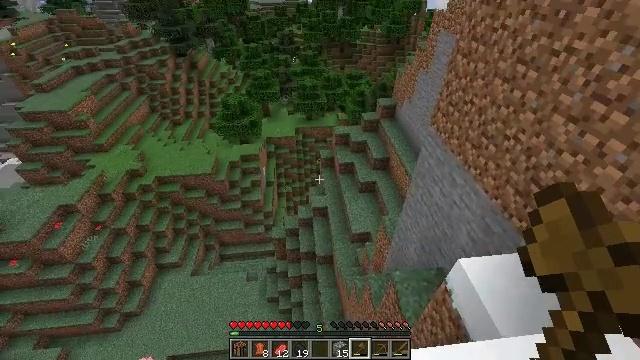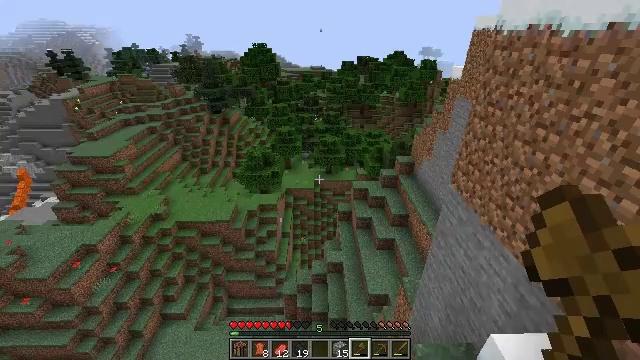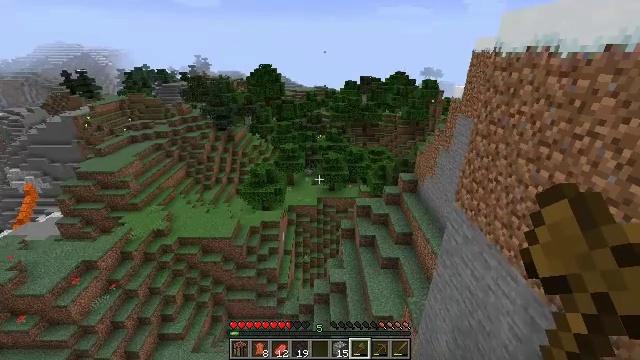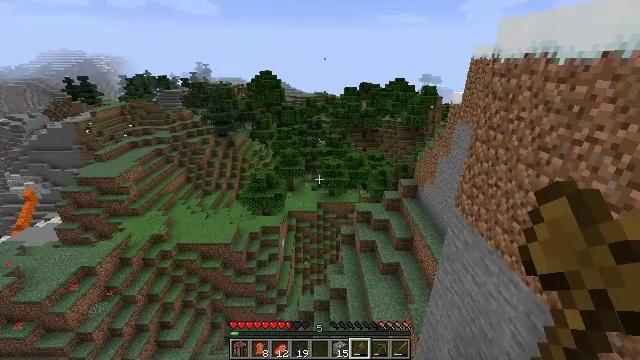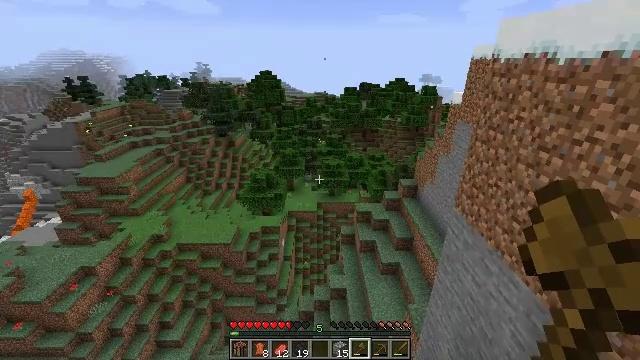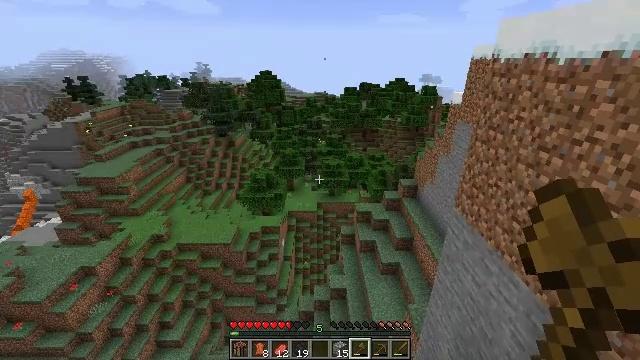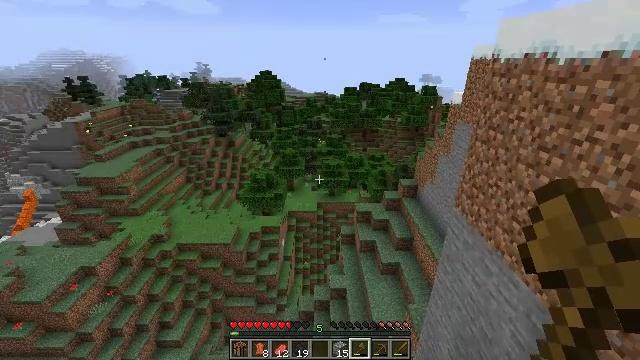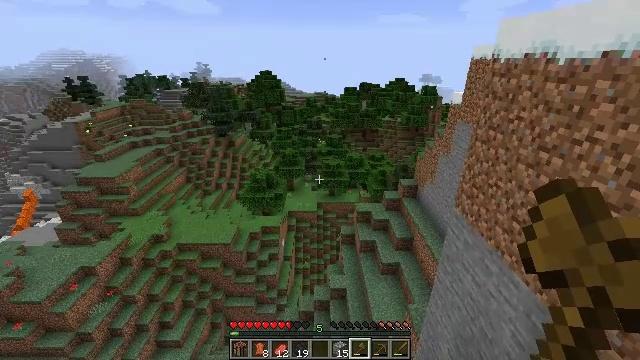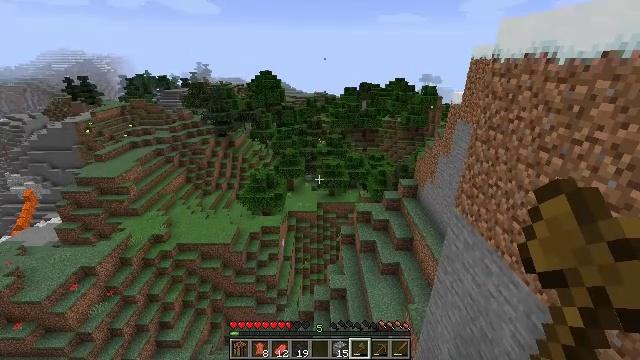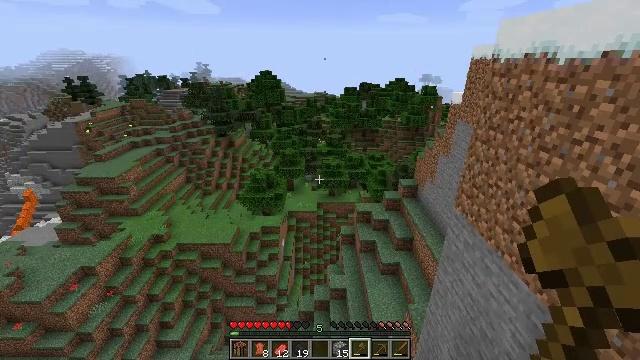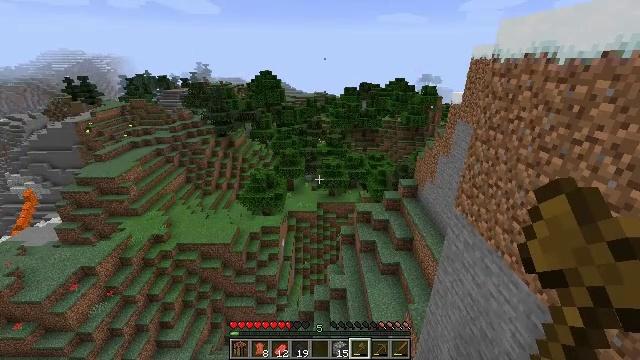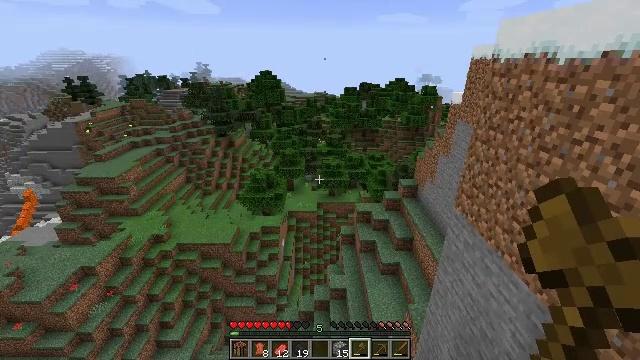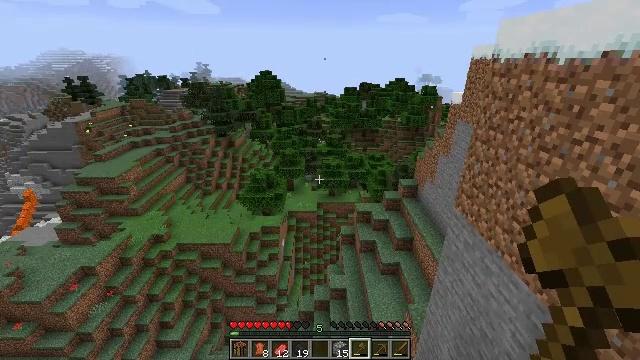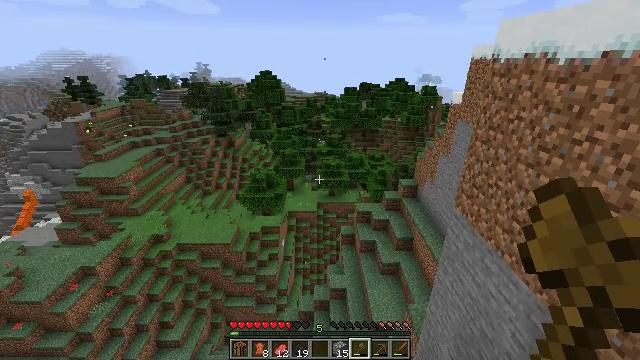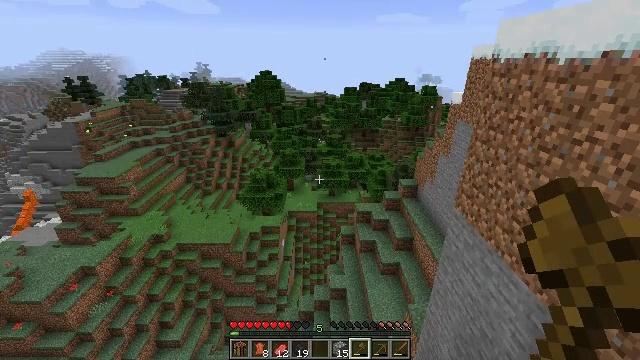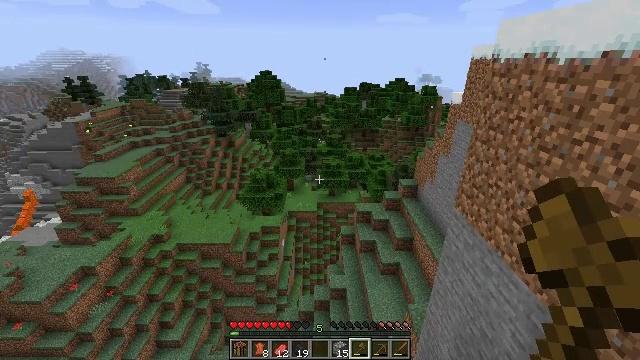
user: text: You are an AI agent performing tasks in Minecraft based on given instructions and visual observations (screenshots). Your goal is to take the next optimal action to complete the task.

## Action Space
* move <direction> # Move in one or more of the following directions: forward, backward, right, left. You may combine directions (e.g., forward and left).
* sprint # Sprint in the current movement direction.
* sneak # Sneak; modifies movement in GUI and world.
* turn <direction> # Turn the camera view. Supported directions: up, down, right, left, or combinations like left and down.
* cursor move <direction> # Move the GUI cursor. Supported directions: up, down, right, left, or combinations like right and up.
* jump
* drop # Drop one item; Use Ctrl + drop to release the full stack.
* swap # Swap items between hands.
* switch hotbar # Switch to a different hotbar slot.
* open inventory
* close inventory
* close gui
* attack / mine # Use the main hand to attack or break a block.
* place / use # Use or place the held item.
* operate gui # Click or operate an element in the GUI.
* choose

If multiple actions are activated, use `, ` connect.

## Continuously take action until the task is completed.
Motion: motion action
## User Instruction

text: Mine the dark oak log from a tree.
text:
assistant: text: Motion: turn left and up
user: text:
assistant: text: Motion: turn up
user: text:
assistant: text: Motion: turn up
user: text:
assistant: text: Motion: no_op
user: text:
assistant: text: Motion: no_op
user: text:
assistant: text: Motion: no_op
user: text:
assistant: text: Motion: no_op
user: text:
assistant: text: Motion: no_op
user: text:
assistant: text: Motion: no_op
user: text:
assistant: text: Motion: no_op
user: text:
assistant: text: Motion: no_op
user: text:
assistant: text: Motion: no_op
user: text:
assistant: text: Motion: no_op
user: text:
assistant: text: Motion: no_op
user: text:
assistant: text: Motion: no_op
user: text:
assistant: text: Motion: no_op
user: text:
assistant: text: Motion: no_op
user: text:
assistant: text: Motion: no_op
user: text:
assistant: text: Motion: no_op
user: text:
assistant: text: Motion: no_op
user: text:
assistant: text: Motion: no_op
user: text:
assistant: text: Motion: no_op
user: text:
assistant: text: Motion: no_op
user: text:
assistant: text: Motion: no_op
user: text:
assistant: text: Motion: no_op
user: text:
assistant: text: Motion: no_op
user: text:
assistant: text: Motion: no_op
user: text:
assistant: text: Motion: no_op
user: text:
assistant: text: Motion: no_op
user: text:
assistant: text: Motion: no_op